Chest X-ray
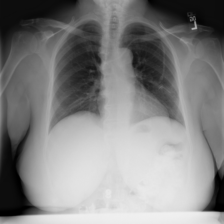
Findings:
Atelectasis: negative
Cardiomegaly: negative
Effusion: negative
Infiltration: negative
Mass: negative
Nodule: negative
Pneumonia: negative
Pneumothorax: negative
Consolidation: negative
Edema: negative
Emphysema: negative
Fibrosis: negative
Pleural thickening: negative
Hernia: negative